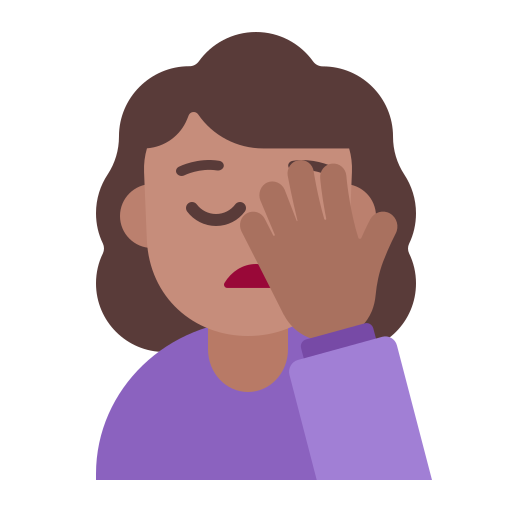
woman facepalming flat